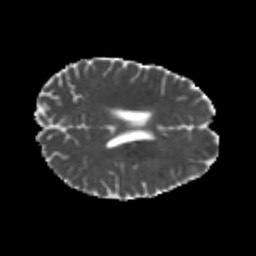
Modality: MD
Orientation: axial
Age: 24
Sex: male
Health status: healthy
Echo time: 0.074 s